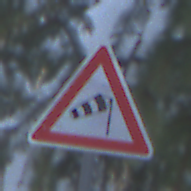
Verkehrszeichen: SeitenwindVonRechts
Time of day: MorningAfternoon
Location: Outdoor (Nature)
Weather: Clear
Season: Winter
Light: Natural